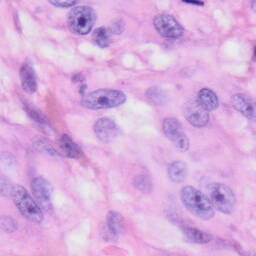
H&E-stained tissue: Skin